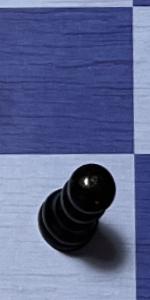
Label: Pawn_Black